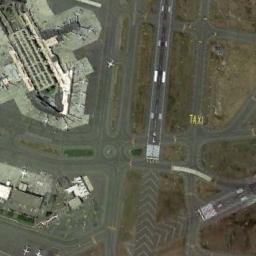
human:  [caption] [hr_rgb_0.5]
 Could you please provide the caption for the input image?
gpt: A complex airport with many runways and buildings, Many of which are parked at the airport .

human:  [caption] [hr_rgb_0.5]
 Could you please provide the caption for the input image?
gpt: There are two crossing runways here .

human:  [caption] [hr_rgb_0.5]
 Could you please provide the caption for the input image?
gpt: An airport with some staggered runways and a terminal on the lawn and some planes parked next to the irregular terminal .

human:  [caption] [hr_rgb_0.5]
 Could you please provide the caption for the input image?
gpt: There is an airport built in bare land .

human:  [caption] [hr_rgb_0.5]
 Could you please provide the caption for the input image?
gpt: The airport has many intersecting roads .